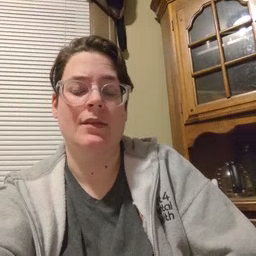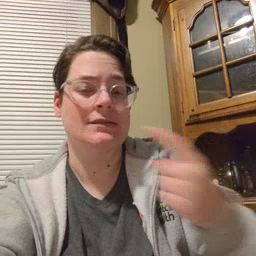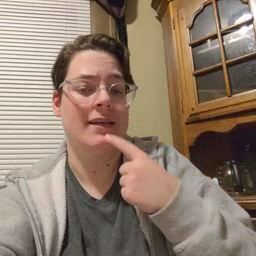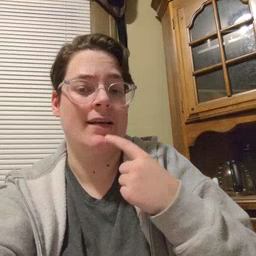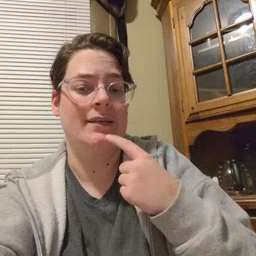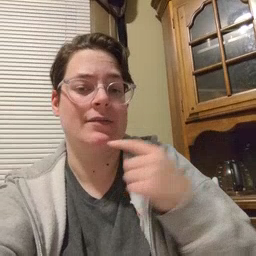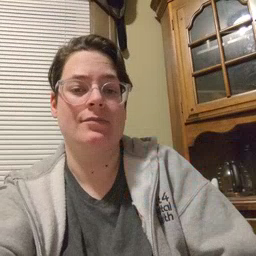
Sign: say